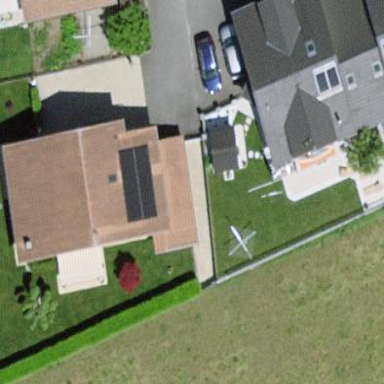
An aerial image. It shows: Simple house.